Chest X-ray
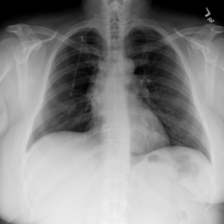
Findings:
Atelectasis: negative
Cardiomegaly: negative
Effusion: negative
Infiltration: negative
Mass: negative
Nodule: negative
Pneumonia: negative
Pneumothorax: negative
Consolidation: negative
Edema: negative
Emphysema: negative
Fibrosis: positive
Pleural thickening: negative
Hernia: negative